Question: I'm trying to implement "swipe to remove" feature via RecyclerView and ItemTouchHelper. I have a strange problem and I can't locate the issue for the life of me. I swipe an item away from the top (not the very first one), it goes away, so far so good. When I scroll away and come back, there is an artefact in the row above swiped away item. Looks like that row is not drawn (or maybe is x translated?). Video shows the issue.
Steps of the video:
1. I swipe away Item 2
2. Scroll down to the bottom
3. Come back
4. Item 1 is no longer visible
5. I scroll down to the bottom again
6. I scroll back up
7. Everything is fine now
8. Again, but with a third (not the second) item from the top, same problem
9. Again, with the very first item, no issue

Relevant code: (whole github sample app <URL>
'''
public class MainActivity extends AppCompatActivity {
RecyclerView mRecyclerView;
@Override
protected void onCreate(Bundle savedInstanceState) {
super.onCreate(savedInstanceState);
setContentView(R.layout.activity_main);
Toolbar toolbar = (Toolbar) findViewById(R.id.toolbar);
setSupportActionBar(toolbar);
mRecyclerView = (RecyclerView) findViewById(R.id.recycler_view);
mRecyclerView.setLayoutManager(new LinearLayoutManager(this));
mRecyclerView.setAdapter(new TestAdapter());
setUpItemTouchHelper();
}
private void setUpItemTouchHelper() {
ItemTouchHelper.SimpleCallback simpleItemTouchCallback = new ItemTouchHelper.SimpleCallback(0, ItemTouchHelper.LEFT) {
@Override
public boolean onMove(RecyclerView recyclerView, RecyclerView.ViewHolder viewHolder, RecyclerView.ViewHolder target) {
return false;
}
@Override
public void onSwiped(RecyclerView.ViewHolder viewHolder, int swipeDir) {
int swipedPosition = viewHolder.getAdapterPosition();
TestAdapter adapter = (TestAdapter)mRecyclerView.getAdapter();
adapter.remove(swipedPosition);
}
};
ItemTouchHelper itemTouchHelper = new ItemTouchHelper(simpleItemTouchCallback);
itemTouchHelper.attachToRecyclerView(mRecyclerView);
}
static class TestAdapter extends RecyclerView.Adapter {
List<String> items;
public TestAdapter() {
items = new ArrayList<>();
// this should give us a couple of screens worth
for (int i=1; i<= 15; i++) {
items.add("Item " + i);
}
}
@Override
public RecyclerView.ViewHolder onCreateViewHolder(ViewGroup parent, int viewType) {
return new TestViewHolder(parent);
}
@Override
public void onBindViewHolder(RecyclerView.ViewHolder holder, int position) {
TestViewHolder viewHolder = (TestViewHolder)holder;
String item = items.get(position);
viewHolder.titleTextView.setText(item);
}
@Override
public int getItemCount() {
return items.size();
}
public void remove(int position) {
if (position < 0 || position >= items.size()) {
return;
}
items.remove(position);
notifyItemRemoved(position);
}
}
static class TestViewHolder extends RecyclerView.ViewHolder {
TextView titleTextView;
public TestViewHolder(ViewGroup parent) {
super(LayoutInflater.from(parent.getContext()).inflate(R.layout.row_view, parent, false));
titleTextView = (TextView) itemView.findViewById(R.id.title_text_view);
}
}
}
'''
EDIT:
I have a hack that removes this glitch, but still I want to know the cause and how can I really fix the issue. The hack is calling notifyDataSetChanged() but after the animations are done (otherwise animation gets terminated). Basically I add an ItemDecorator and figure out that an animation ended.
'''
mRecyclerView.addItemDecoration(new RecyclerView.ItemDecoration() {
boolean running;
@Override
public void onDraw(Canvas c, RecyclerView parent, RecyclerView.State state) {
if (parent.getItemAnimator().isRunning()) {
running = true;
}
if (running == true && !parent.getItemAnimator().isRunning()) {
// first time it's not running
running = false;
parent.getAdapter().notifyDataSetChanged();
}
super.onDraw(c, parent, state);
}
});
'''
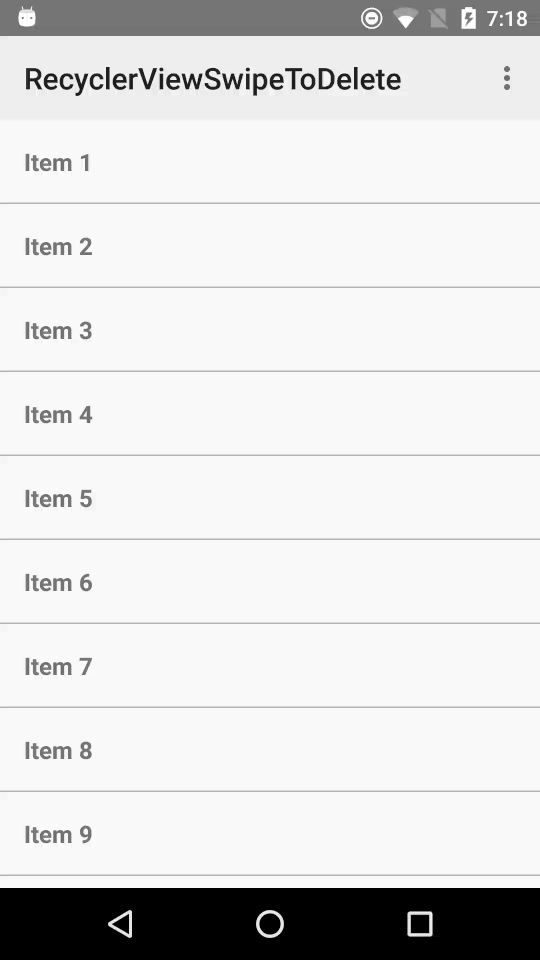
Answer: 23.1.1 fixes the bug. Don't use 23.1.0.
Looks like this bug is a regression in the recycler view support library. I think this is the <URL> causing it, but still don't 100% understand the situation so don't hold me on that.
The bug manifests itself with 'com.android.support:recyclerview-v7' version '23.1.0' but not with '23.0.1' or '22.2.1'
I'll try to find a correct place to report it and will post the link in the comment of this answer.